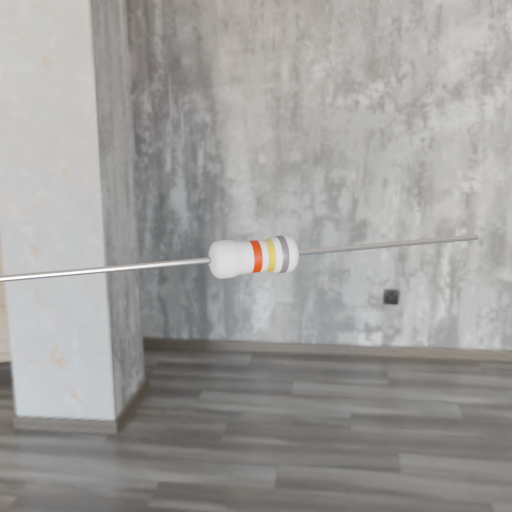
Resistor colour bands (in order): red, gold, gray